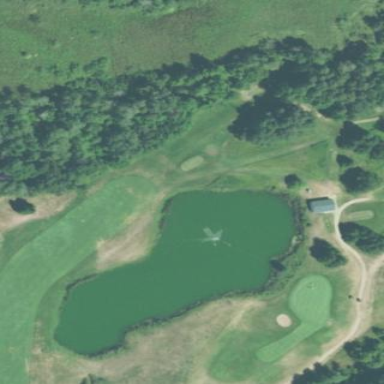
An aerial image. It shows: Rough grassy area used for golf.